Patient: sex F, age 55
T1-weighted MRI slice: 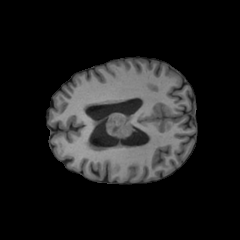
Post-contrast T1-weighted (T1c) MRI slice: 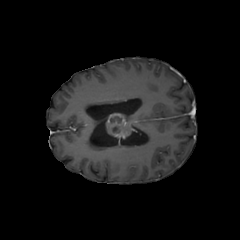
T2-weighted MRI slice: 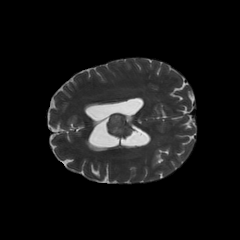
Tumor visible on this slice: yes
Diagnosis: Glioblastoma, IDH-wildtype
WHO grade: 4